Question: So I was have a combobox like below, coded like this;
'''
AllowsTransparency="True" Background="Transparent">
<Border CornerRadius="10" Background="Beige" BorderBrush="Aqua" BorderThickness="2">
<Grid>
<StackPanel VerticalAlignment="Center" HorizontalAlignment="Center">
<Label Name="lblText"></Label>
<ComboBox Name="cbxNumbers"></ComboBox>
<TextBox Name="txtNumbers" Visibility="Collapsed"></TextBox>
<Button HorizontalAlignment="Center" Name="btnDone"
Click="btnDone_Click">That's Right!</Button>
</StackPanel>
<Button VerticalAlignment="Bottom" HorizontalAlignment="Right" Margin="1"
FontSize="8" Name="btnChangeInput" Click="btnChangeInput_Click">Let me chose the number
</Button>
</Grid>
</Border>
'''
And then populated in code like this;
'''
lblText.Content = Text;
cbxNumbers.Items.Add(5);
cbxNumbers.Items.Add(10);
cbxNumbers.Items.Add(50);
cbxNumbers.Items.Add(100);
cbxNumbers.Items.Add(1000);
cbxNumbers.Items.Add(10000);
cbxNumbers.Items.Add(100000);
cbxNumbers.Items.Add(<PHONE>);
cbxNumbers.SelectedIndex = 0;
'''
My question is obviously, why is my 'Dropdown' showing beneath my window?

Quote Microsoft
> Thank you for reporting this issue. Though this issue is under
investigation, we will likely not have a fix available in .NET 4.0. We
will update this bug again when we are able to fix the issue in a
future release. Thanks!
Great... any ideas for a work around?
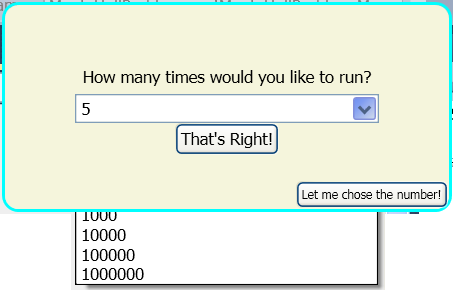
Answer: This is a well documented bug with 'AllowTransparency=TRUE'. It only happens on some computers running Win XP.
<URL>
A workaround is found <URL>:
> As noted before, this is an issue with layered windows on XP. There is
not much that can be done at the WPF level to solve this, and given
that XP is no longer being serviced this isn't very likely to be
fixed. There are potentially workarounds you can employ, though.The source of the problem is that WPF uses something called "Layered
Windows" when WindowStyle=None and AllowsTransparency=True. Often the
reason for doing this is to implement custom window chrome. Recently
the WPF team published a library that allows you to get custom chrome
without resorting to layered windows. The library is available at <URL>This doesn't support per-pixel opacity, but it does allow for
completely custom rendering of the window, including areas normally
managed by the system. It lets you set the radii of the windows
corners, but not have a completely arbitrary shape. If you can use
this library instead of AllowsTransparency=True then it should solve
this issue.
Microsoft has issued a <URL>, but it seems to not have fixed all problems related to the issue.